Field crop: maize
Growth stage: 2
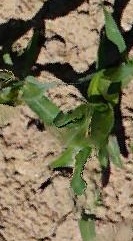
Species: maize